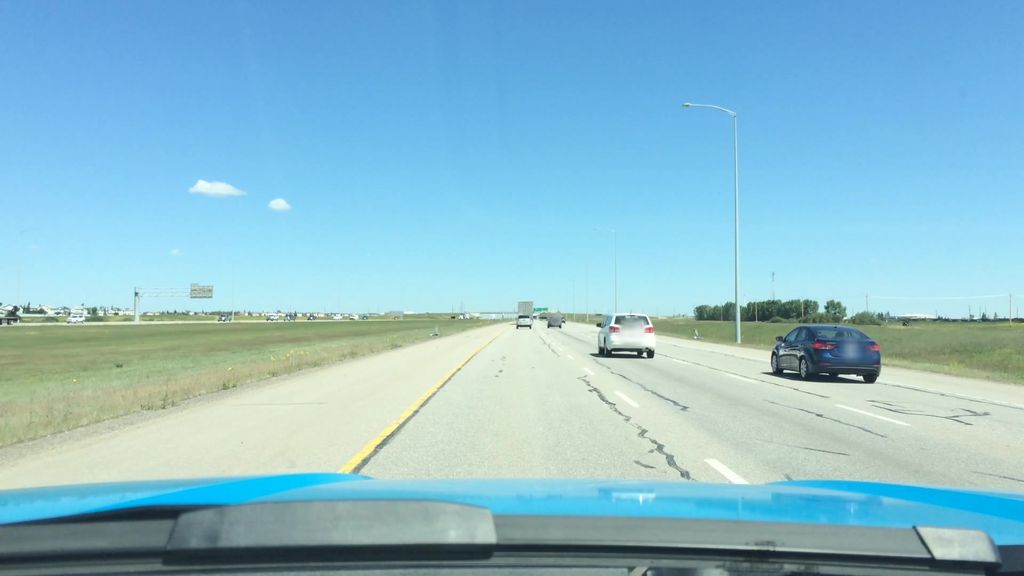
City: calgary